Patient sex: F
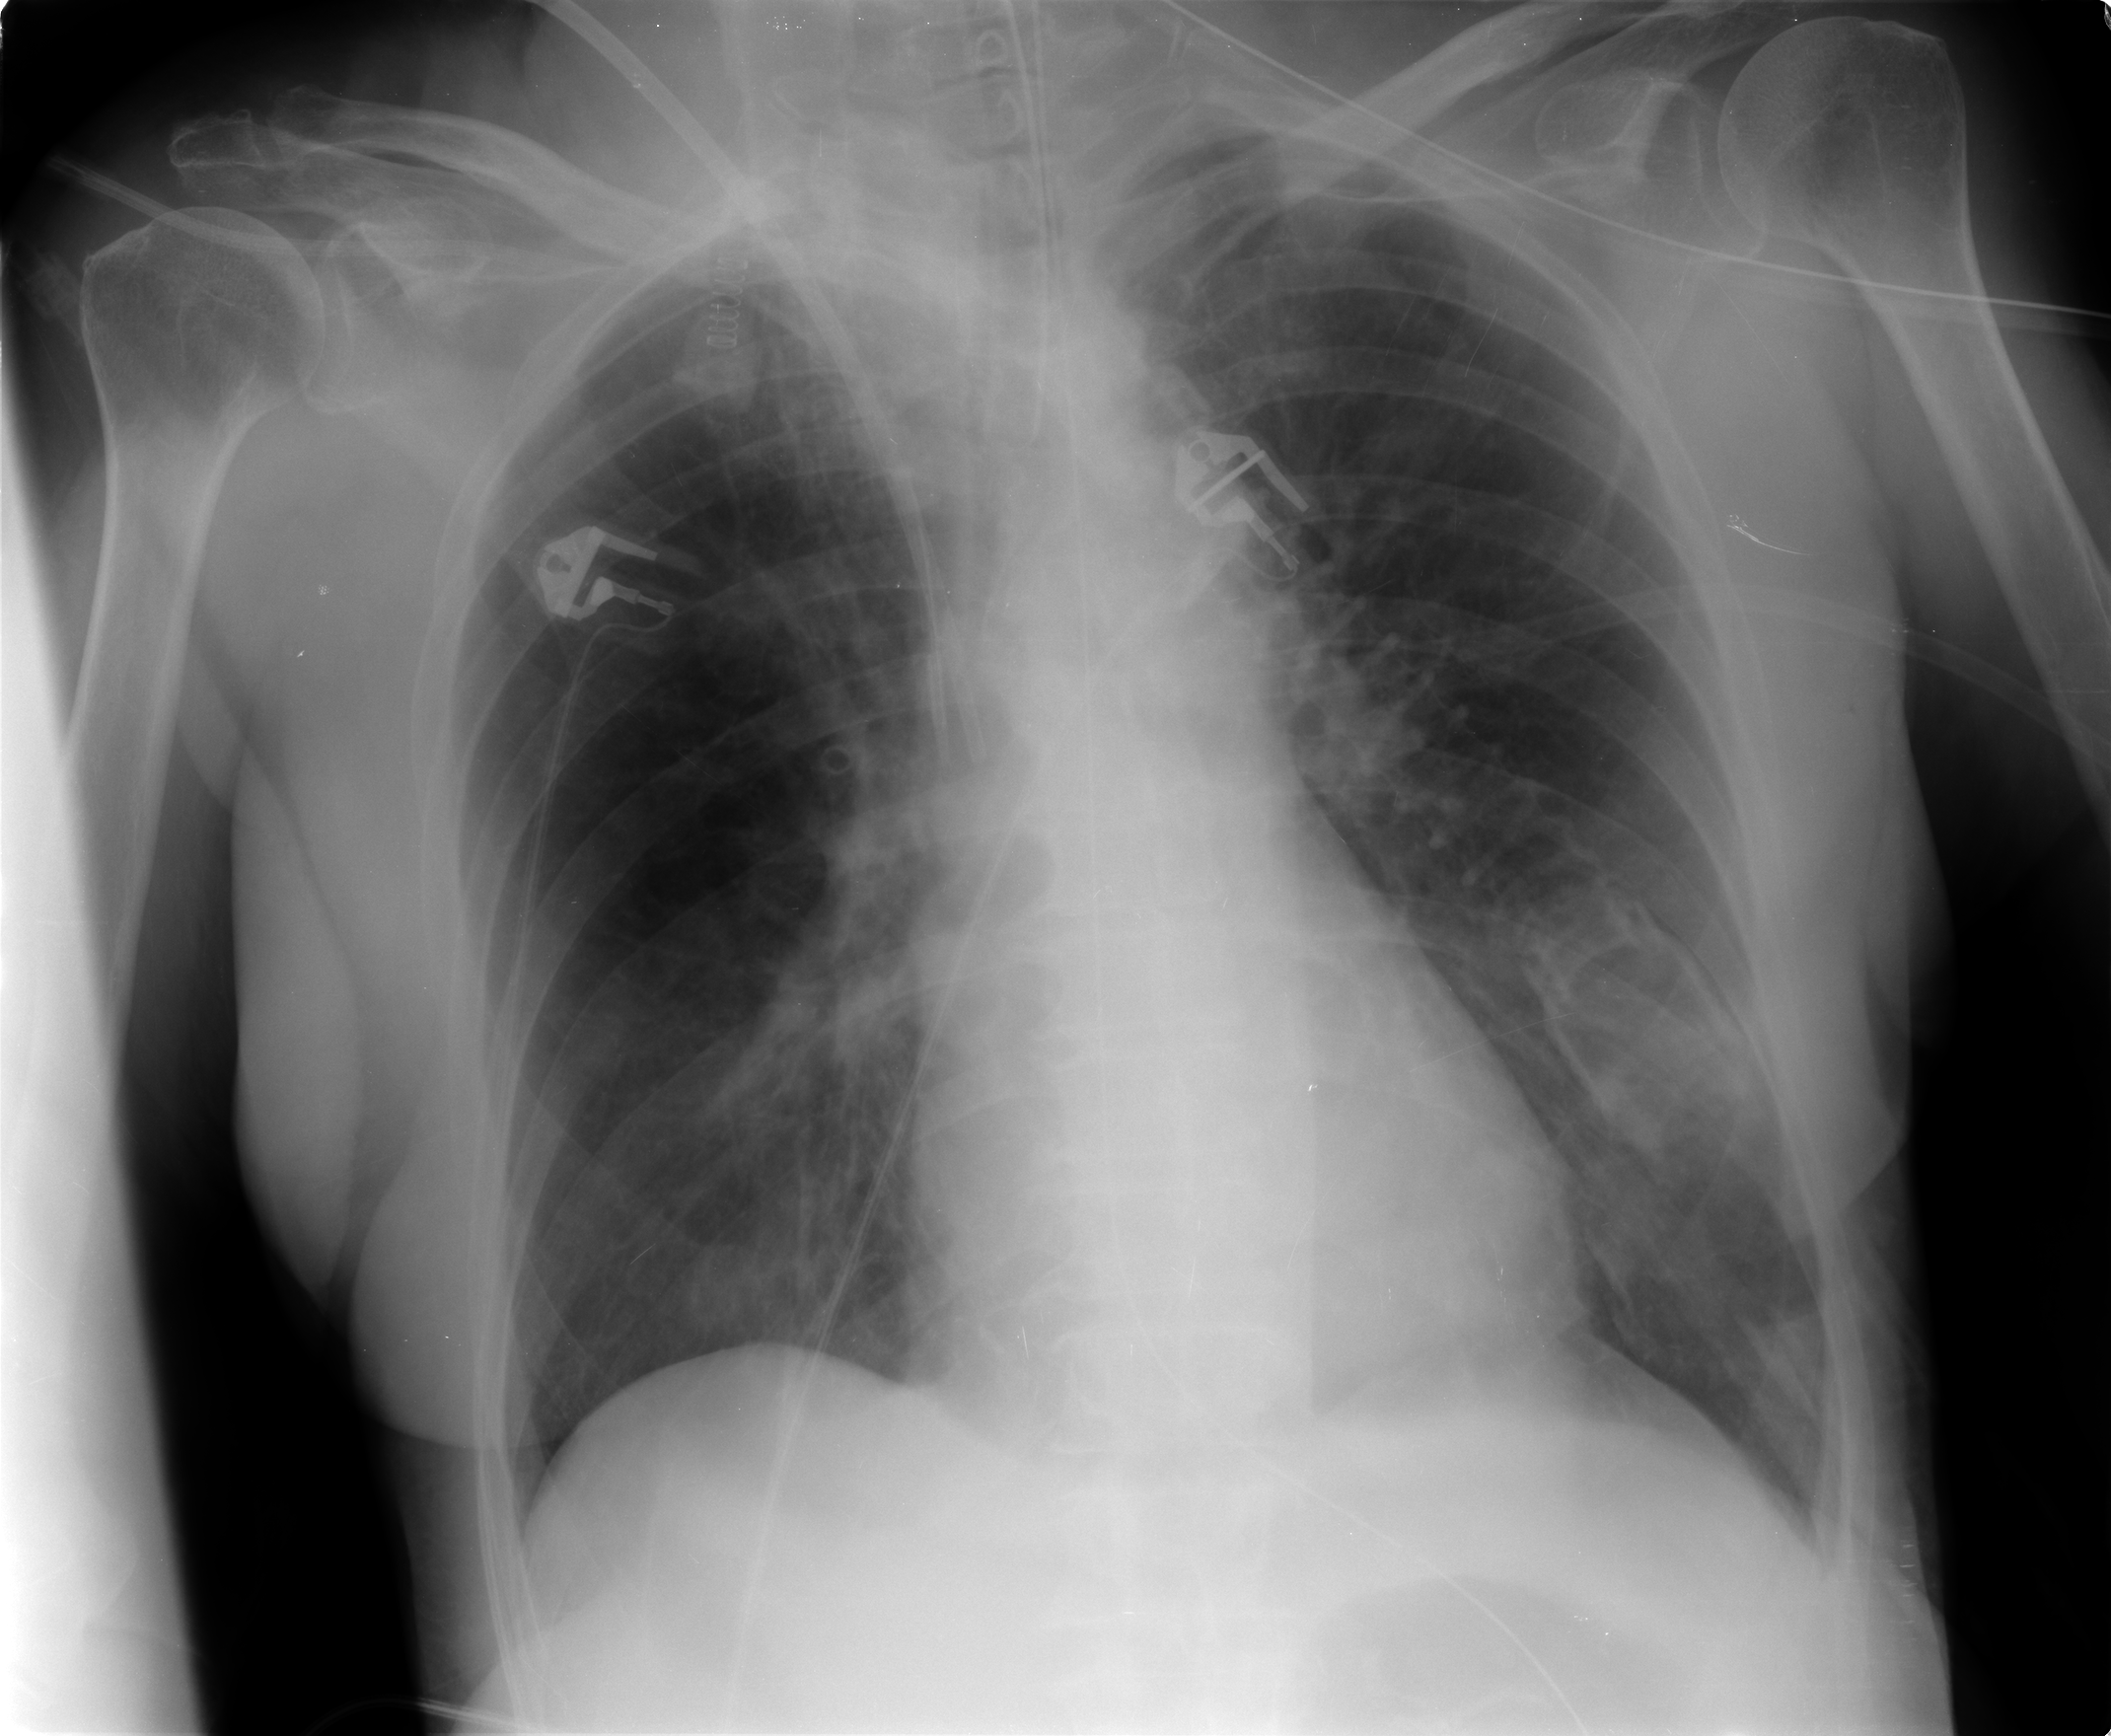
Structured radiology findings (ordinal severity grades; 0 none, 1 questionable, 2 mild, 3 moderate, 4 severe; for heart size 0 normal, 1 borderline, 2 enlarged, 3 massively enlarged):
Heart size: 0
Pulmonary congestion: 0
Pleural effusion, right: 0
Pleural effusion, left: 0
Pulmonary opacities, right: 0
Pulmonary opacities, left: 0
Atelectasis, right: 2
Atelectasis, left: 2